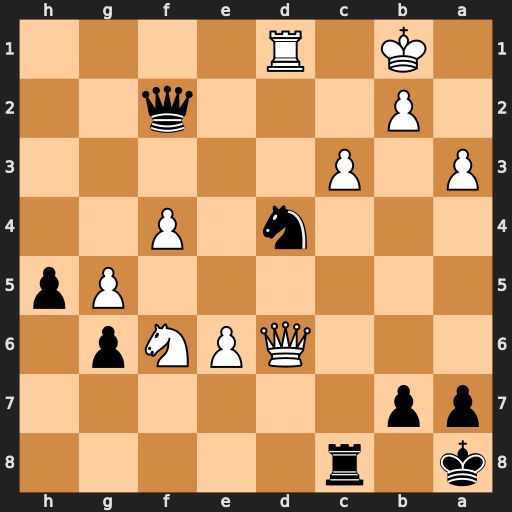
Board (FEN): k1r5/pp6/3QPNp1/6Pp/3n1P2/P1P5/1P3q2/1K1R4
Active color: b
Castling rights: -
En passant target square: -
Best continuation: Qc2+ Ka1 Qxd1+